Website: bh-photo
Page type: customer-info-address
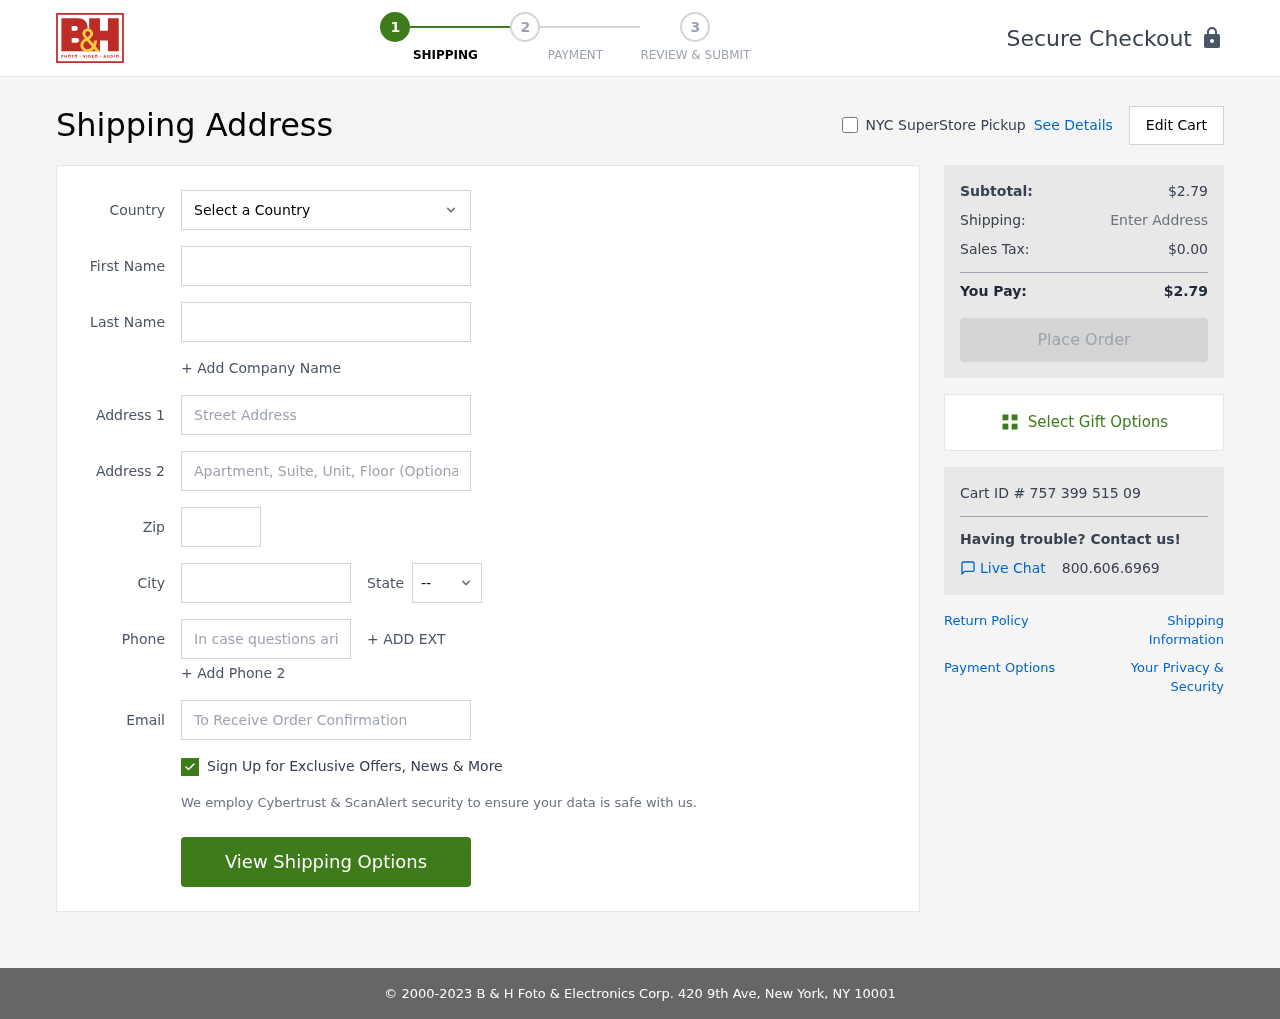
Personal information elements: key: PII_CITY
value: Wigginschester
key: PII_COUNTRY
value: United States
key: PII_EMAIL
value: ssandoval@hotmail.com
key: PII_FIRSTNAME
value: Sabrina
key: PII_LASTNAME
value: Sandoval
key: PII_PHONE
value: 8463043785
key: PII_POSTCODE
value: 97085
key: PII_STATE_ABBR
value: VT
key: PII_STREET
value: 82899 James Views
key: PII_STREET2
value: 44207 Fitzpatrick Shoals Suite 618
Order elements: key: ORDER_SUBTOTAL
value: $2.79
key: ORDER_TAX
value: $0.00
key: ORDER_TOTAL
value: $2.79
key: ORDER_ID
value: Cart ID # 757 399 515 09